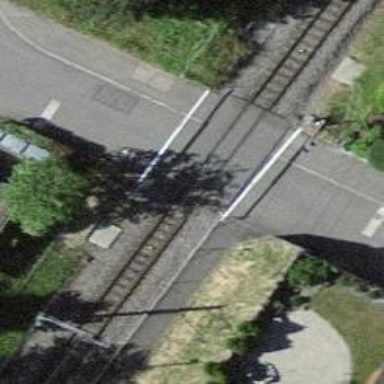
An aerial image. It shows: Full barrier level crossing on railway.